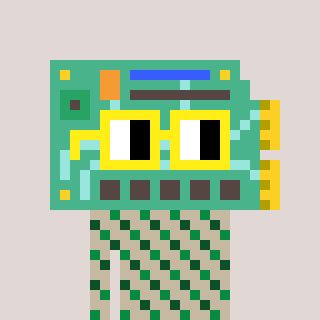
a pixel art character with square yellow glasses, a chipboard-shaped head and a bege-colored body on a warm background